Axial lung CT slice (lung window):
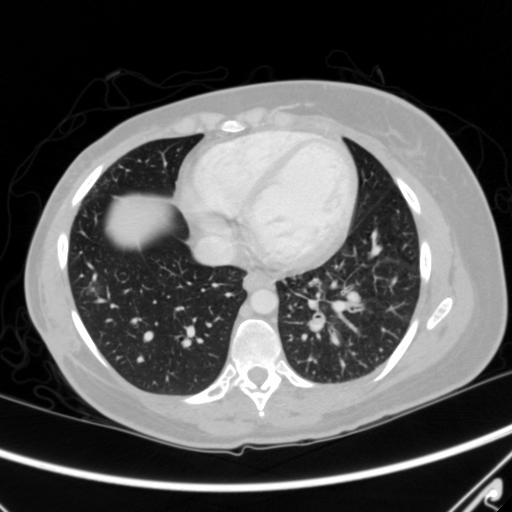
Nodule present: no